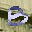
Label: 8